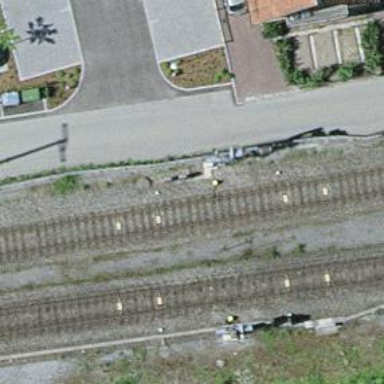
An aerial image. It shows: Railway signal.